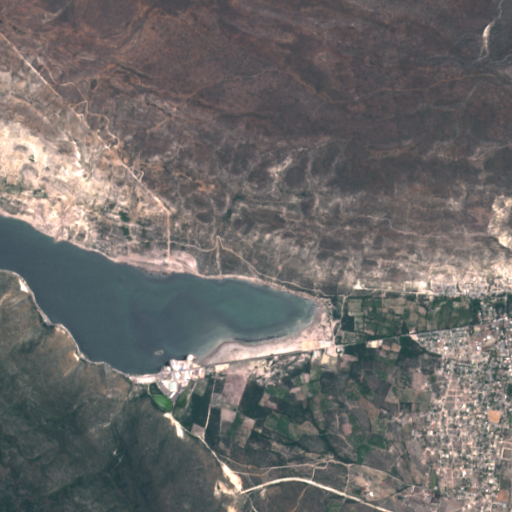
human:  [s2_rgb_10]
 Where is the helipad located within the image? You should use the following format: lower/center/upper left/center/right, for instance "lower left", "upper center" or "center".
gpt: The helipad is located in the lower right of the image.
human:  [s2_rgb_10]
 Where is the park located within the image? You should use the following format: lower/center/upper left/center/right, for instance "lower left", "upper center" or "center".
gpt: The park is located in the lower right of the image.
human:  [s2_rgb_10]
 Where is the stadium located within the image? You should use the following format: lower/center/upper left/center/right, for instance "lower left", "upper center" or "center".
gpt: The stadium is located in the lower right of the image.
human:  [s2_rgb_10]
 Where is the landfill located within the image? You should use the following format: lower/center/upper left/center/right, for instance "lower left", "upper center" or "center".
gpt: There is no landfill in the image.